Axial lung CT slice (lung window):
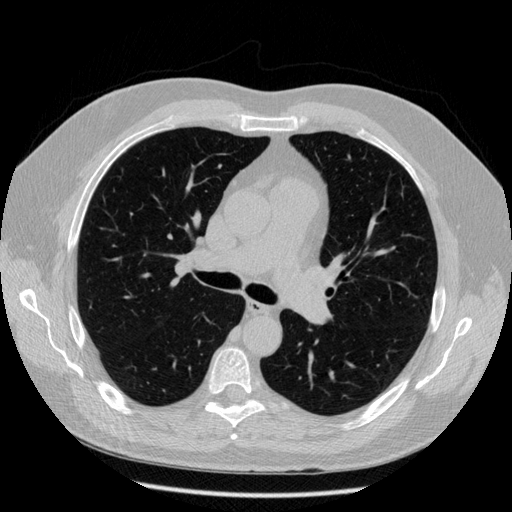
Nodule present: no